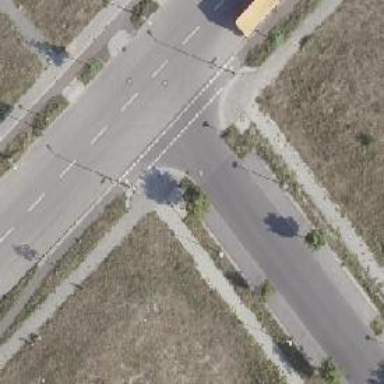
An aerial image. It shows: Unmarked road crossing.